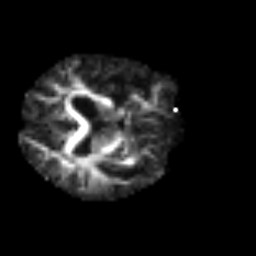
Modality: FA
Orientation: axial
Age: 75
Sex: female
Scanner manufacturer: siemens
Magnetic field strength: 3 T
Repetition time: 3.2 s
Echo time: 0.081 s